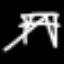
Label: diamond